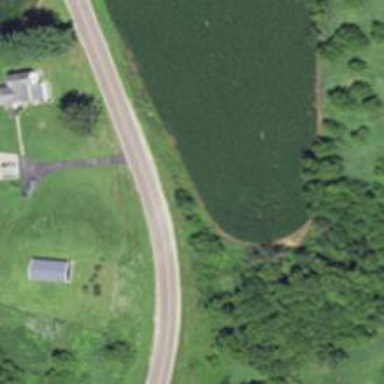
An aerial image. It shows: Secondary road.